Field crop: tomato
Growth stage: 1
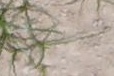
Species: cyperus